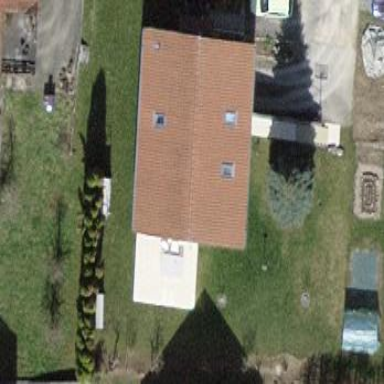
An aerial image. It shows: Detached building.